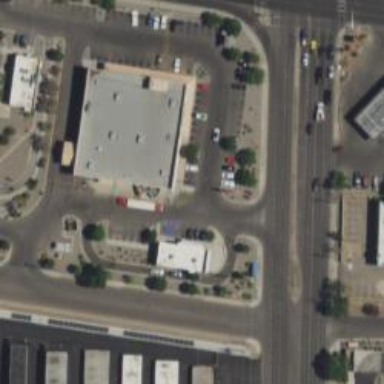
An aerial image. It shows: Retail building.